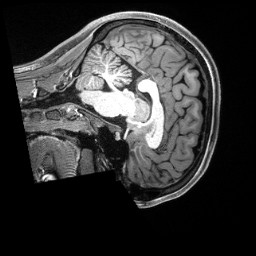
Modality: T1w
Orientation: sagittal
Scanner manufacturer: siemens
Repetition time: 2.5 s
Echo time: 0.00231 s